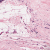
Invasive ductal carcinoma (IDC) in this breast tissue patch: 0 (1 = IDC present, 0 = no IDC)